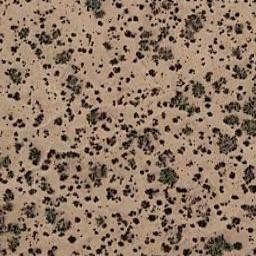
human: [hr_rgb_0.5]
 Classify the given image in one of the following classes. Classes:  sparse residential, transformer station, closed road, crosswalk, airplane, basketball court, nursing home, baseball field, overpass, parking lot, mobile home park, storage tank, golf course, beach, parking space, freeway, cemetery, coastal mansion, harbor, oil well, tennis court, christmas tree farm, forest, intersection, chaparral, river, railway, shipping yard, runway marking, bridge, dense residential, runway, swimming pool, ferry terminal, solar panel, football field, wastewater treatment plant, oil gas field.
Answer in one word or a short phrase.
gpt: chaparral